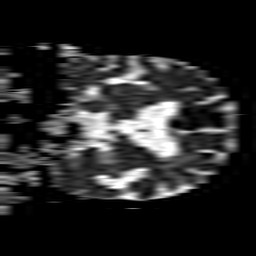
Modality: ADC
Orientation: coronal
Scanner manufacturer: philips
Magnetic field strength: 1.5 T
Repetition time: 3.404 s
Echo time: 0.06922 s